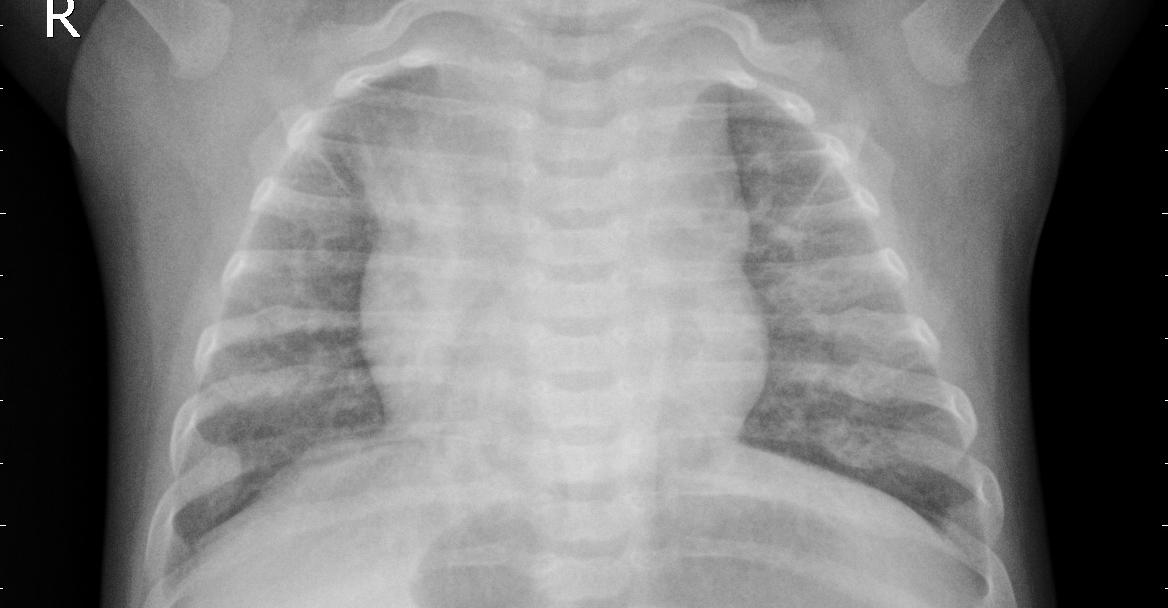
Diagnosis: PNEUMONIA